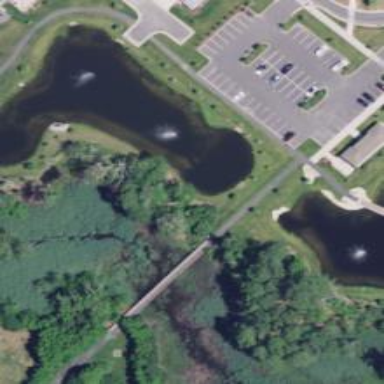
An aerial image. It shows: Path on bridge.